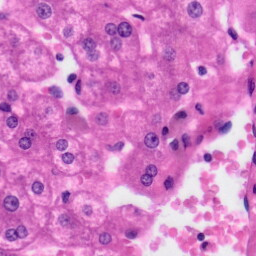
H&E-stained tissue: Liver